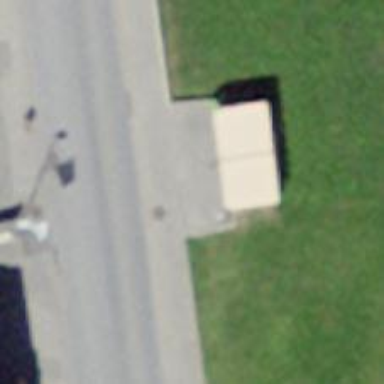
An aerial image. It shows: Bus stop with shelter. It is platform for public transport.